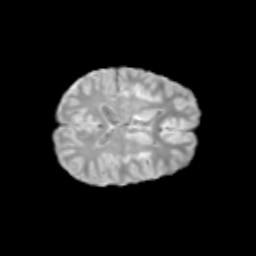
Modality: T2w
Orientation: axial
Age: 12
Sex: female
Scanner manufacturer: siemens
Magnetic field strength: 3 T
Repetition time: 3.8 s
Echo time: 0.07 s